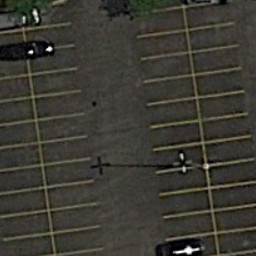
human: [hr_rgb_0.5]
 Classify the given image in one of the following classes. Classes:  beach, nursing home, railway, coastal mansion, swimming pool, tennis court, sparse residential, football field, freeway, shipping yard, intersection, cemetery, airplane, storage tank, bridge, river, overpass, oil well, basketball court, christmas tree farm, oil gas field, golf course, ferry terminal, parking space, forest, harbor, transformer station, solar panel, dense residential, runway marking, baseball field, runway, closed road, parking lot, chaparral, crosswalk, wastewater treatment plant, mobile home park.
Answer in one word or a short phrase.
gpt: parking space